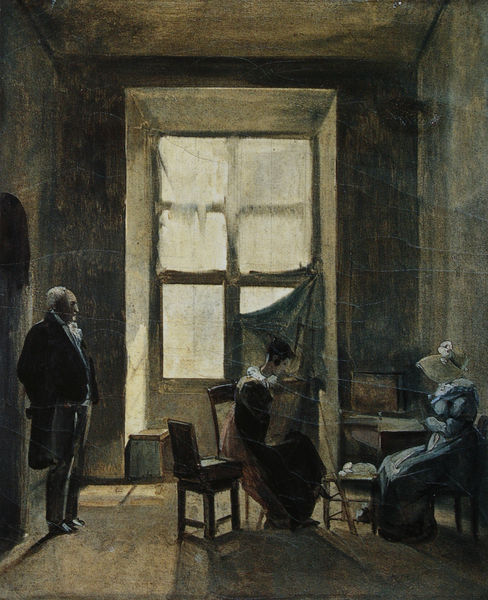
Titel: Léontine malt Granets Atelier im Louvre
Künstler: François-Marius Granet
Standort: Dijon
Institution: Musée Magnin
Schlagwörter: blau, dunkel, gemälde, gruppe, mann, schatten, weiß, frauen, gelb, menschen, mädchen, ocker, sitzen, blume, braun, fenster, frau, grau, haar, hell, holz, hut, hüte, kleid, kleider, licht, männer, raum, schmuck, schwarz, stuhl, stühle, tisch, tür, zimmer, ausblick, gebäude, rot, schirm, tuch, beige, haube, alt, anzug, hemd, hose, jacke, mützen, wand, diener, gesicht, kleidung, kragen, mensch, stehen, bild, herr, holland, innenraum, möbel, niederlande, portrait, porträt, vorhang, öl, kalt, sonne, boden, dunkelheit, gold, haare, interieur, realismus, sitzend, stehend, stoff, adel, decke, innen, mutter, paar, personen, person, arbeit, genre, beine, bein, magd, wohnzimmer, modell, düster, lehne, perspektive, beobachten, fußboden, lehrer, schuhe, zuschauer, arbeiterinnen, modern, risse, mauer, sprossenfenster, tag, kahl, bank, dielen, hocker, schemel, rundbogen, beobachter, frack, dick, weiber, handarbeit, nähen, näherinnen, stricken, krawatte, hutband, zeitgenössisch, glatze, lesen, atelier, maler, malerin, staffelei, robe, esszimmer, bohlen, stube, faden, kammer, nadel, sticken, rüsche, rüschen, model, fliege, gehrock, sakko, wände, eingang, nische, alter, fetzen, greis, maske, fensterkreuz, fensterrahmen, sprossen, tageslicht, scheiben, niederländisch, künstlerin, malen, liebermann, ecken, biedermeier, küche, ehepaar, firnis, schattenwurf, weiße, zeichnen, gut, mauern, butler, antik, karg, sturz, fensterbank, jakett, gewebe, gegenüber, fenstersprossen, garn, grell, spinnen, jahrhundert, fenstersturz, inneneinrichtung, häkeln, goldenes, oden, aufpasser, zimer, schwei, weiße haare, sprosse, vis á vis, aufpassen, eke, stickerinnen, strickerinnen, stafette, modell sitzen